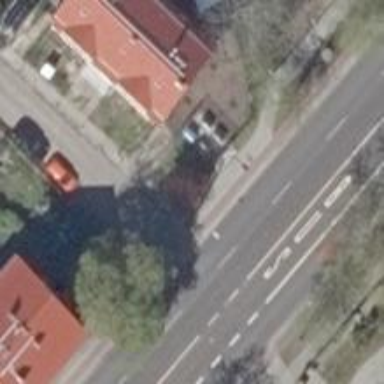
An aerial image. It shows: Residential road with sidewalk on the left.